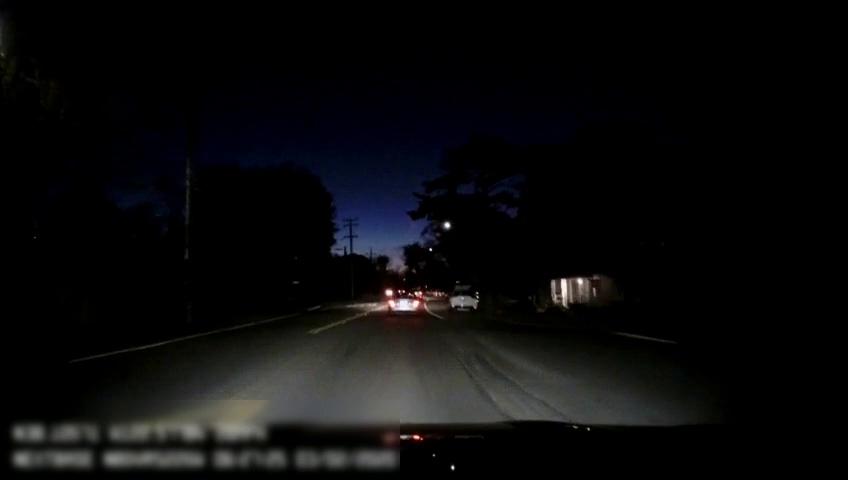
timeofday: Night
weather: Cloudy
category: Drivable Space
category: Vehicles | Car
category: Vehicles | SUV
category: Lanes | Current Lane
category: Lanes | Opposite Lane
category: Lanes | Opposite Lane
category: Lanes | Current Lane
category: Lanes | Current Lane